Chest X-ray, AP view. Patient: 36 years old, sex M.
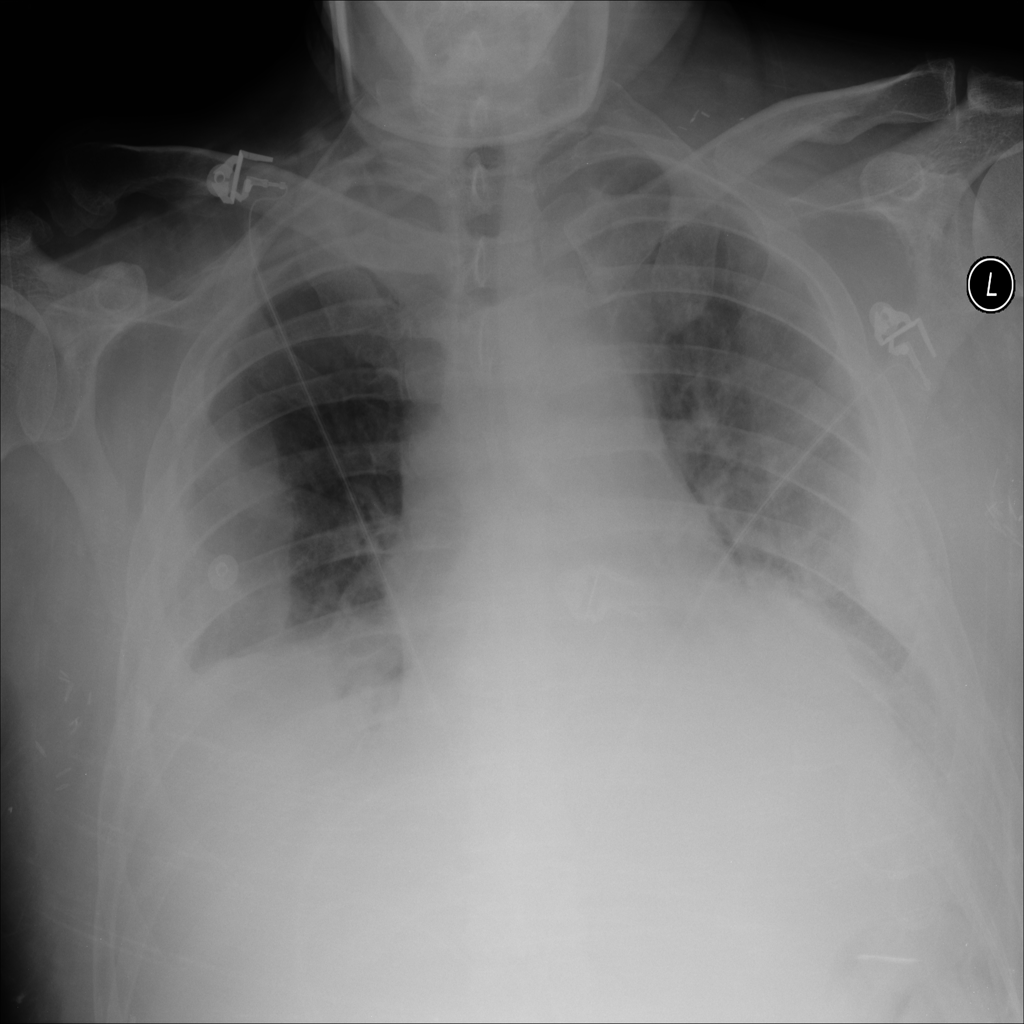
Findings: Effusion, Infiltration, Mass, Pleural_Thickening